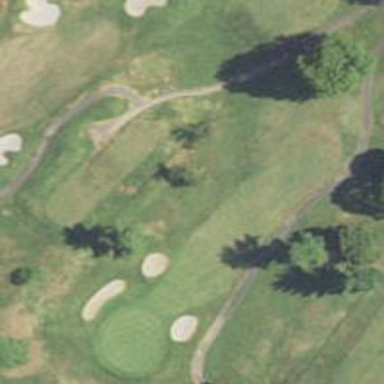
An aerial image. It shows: Golf hole.